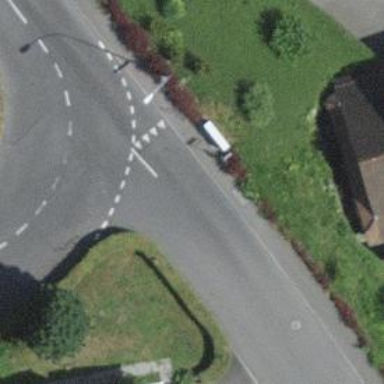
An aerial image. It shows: Road with "give way" sign.